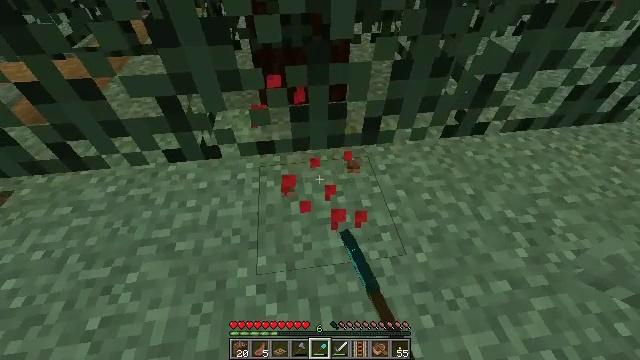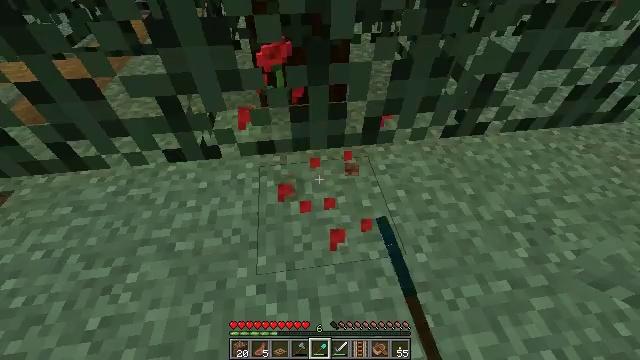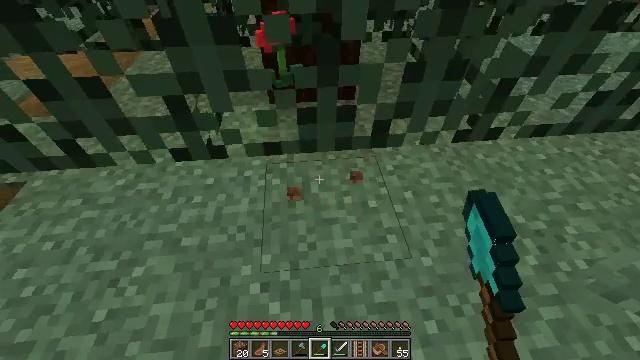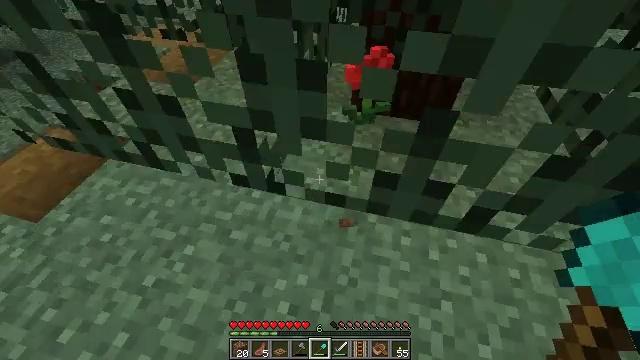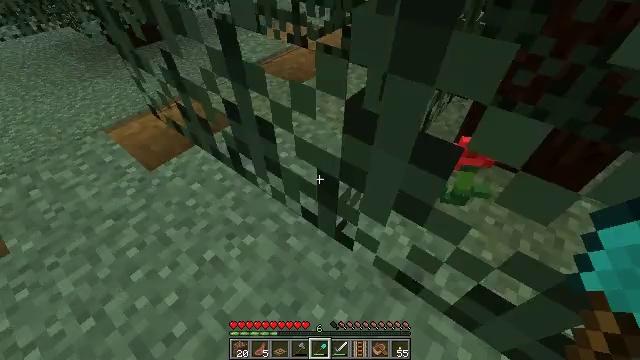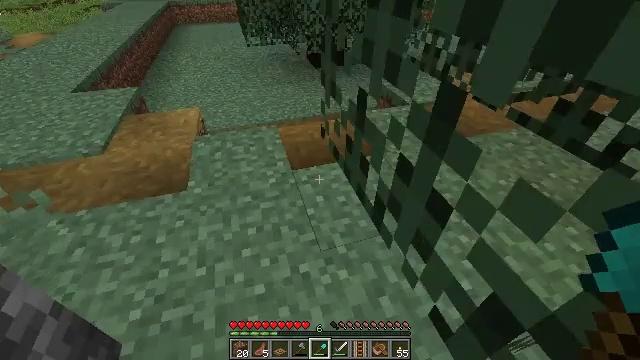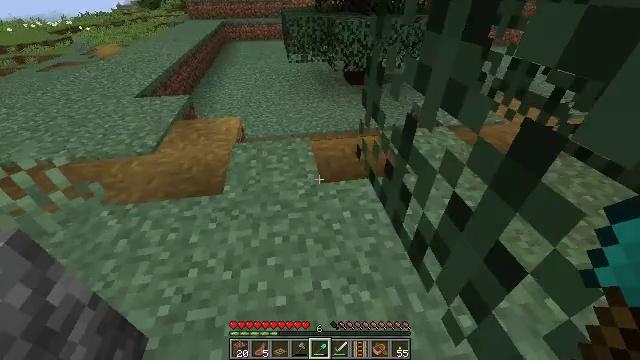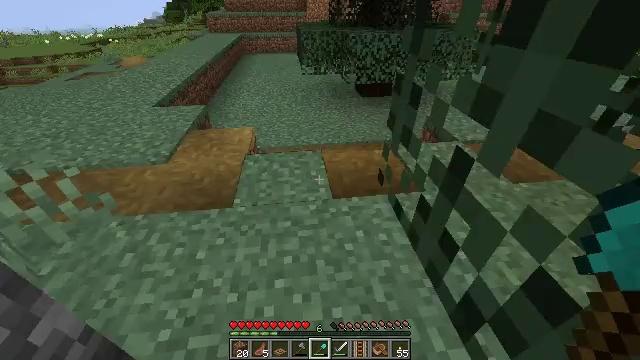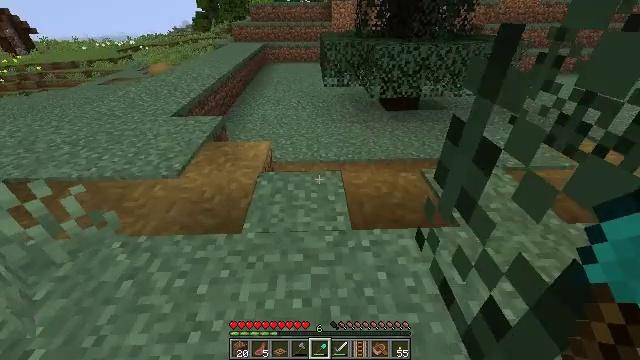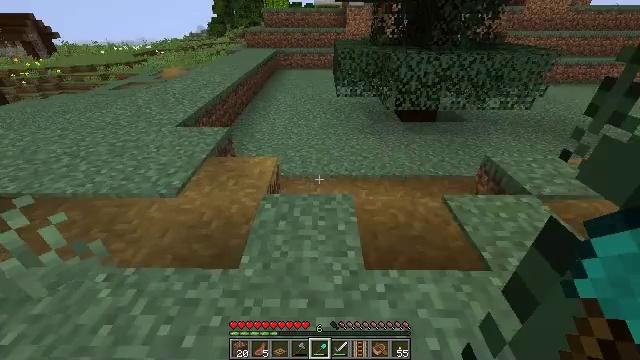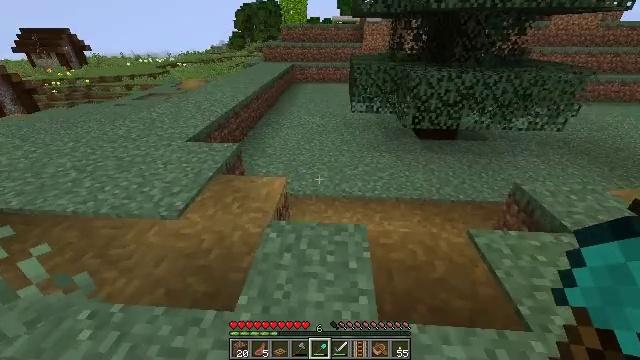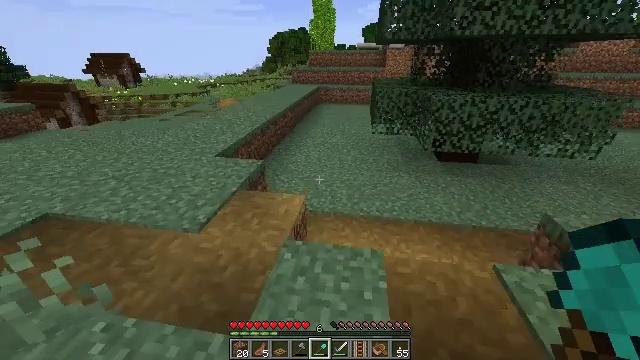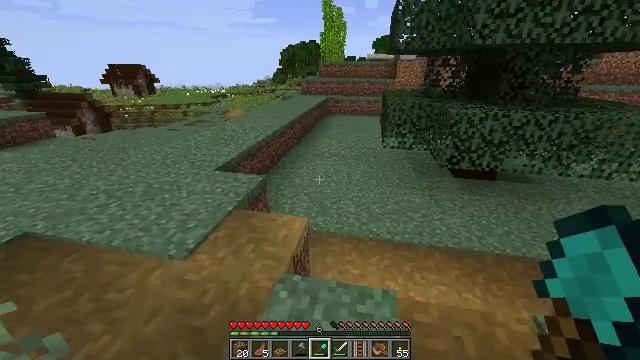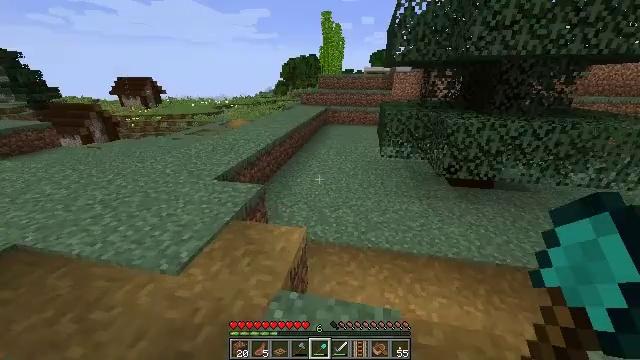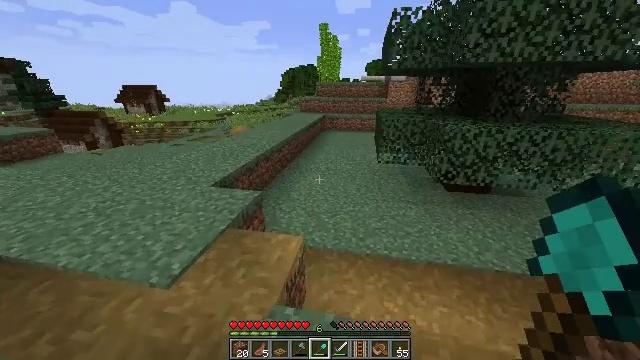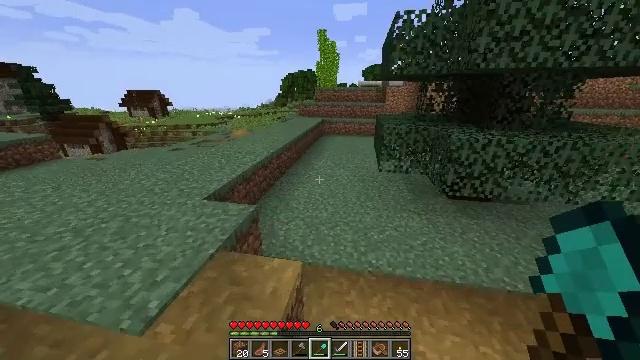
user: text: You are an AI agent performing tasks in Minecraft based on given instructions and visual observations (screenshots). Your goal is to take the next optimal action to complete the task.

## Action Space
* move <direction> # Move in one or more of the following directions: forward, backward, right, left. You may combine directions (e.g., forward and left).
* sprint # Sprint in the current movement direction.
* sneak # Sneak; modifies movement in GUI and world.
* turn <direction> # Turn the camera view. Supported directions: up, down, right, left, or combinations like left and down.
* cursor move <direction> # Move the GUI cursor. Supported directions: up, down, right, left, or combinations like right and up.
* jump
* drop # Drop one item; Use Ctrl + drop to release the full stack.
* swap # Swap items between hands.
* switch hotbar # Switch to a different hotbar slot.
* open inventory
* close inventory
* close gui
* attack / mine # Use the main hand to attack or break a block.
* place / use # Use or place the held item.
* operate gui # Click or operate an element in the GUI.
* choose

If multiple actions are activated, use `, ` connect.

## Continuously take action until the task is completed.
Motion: motion action
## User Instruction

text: Gather the jungle slab for reuse.
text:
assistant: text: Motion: no_op
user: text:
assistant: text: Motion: move forward, turn left
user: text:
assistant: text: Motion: move forward, turn left
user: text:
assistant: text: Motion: move forward, turn left and up
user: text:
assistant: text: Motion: move forward, sprint, turn left and up
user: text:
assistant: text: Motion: move forward, sprint, turn left and up
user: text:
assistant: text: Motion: move forward, sprint, turn left and up
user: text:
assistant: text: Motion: move forward, sprint, turn left and up
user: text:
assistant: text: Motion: move forward, turn left and up
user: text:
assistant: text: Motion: move forward, turn left and up
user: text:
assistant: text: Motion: move forward, sprint, turn left and up
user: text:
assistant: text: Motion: move forward, sprint, turn left and up
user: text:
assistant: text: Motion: move forward, sprint, turn up
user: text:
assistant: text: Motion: move forward, turn up
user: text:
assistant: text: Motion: move forward, sprint
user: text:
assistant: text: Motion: move forward, sprint
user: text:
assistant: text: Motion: move forward, sprint
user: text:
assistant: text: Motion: move forward
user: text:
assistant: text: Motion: move forward
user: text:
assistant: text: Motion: move forward, turn up
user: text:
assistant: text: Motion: move forward, turn right and up, jump
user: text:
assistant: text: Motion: move forward, jump
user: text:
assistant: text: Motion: move forward, jump
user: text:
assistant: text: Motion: move forward, jump
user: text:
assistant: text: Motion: move forward, jump
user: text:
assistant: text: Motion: move forward, jump
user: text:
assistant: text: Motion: move forward, jump
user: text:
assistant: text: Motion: move forward, jump
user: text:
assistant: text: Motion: move forward, jump
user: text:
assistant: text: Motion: move forward, jump